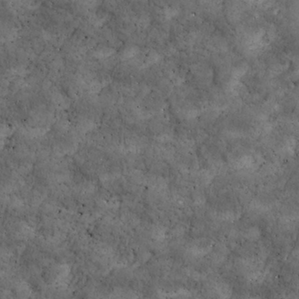
Label: non_frost